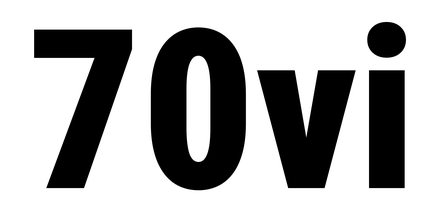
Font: Roboto_Condensed_Black